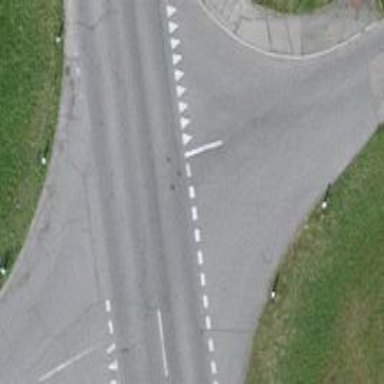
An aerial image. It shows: Road with "give way" sign.